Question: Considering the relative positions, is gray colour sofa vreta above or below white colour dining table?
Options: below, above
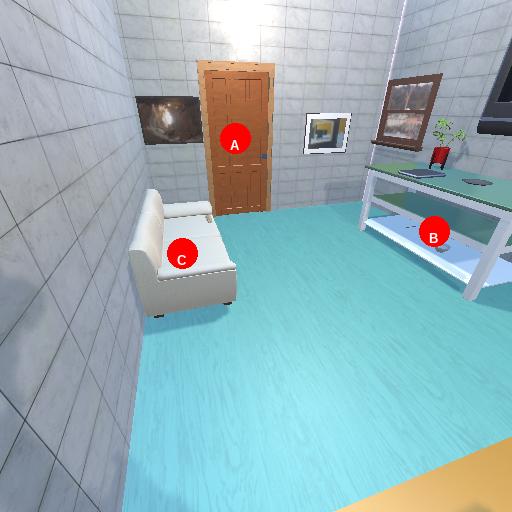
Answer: below